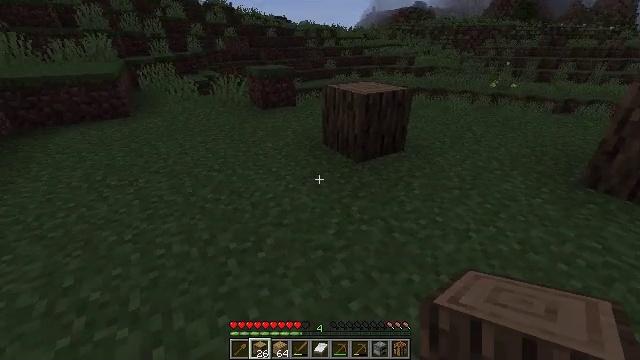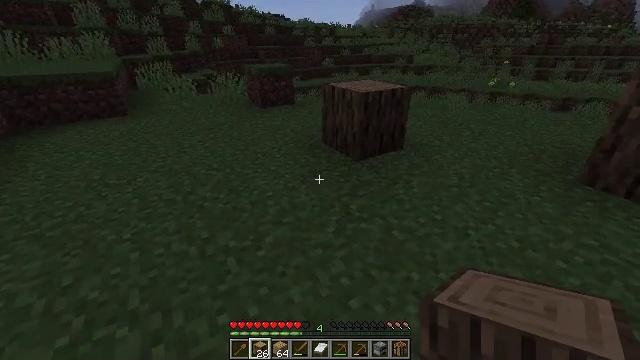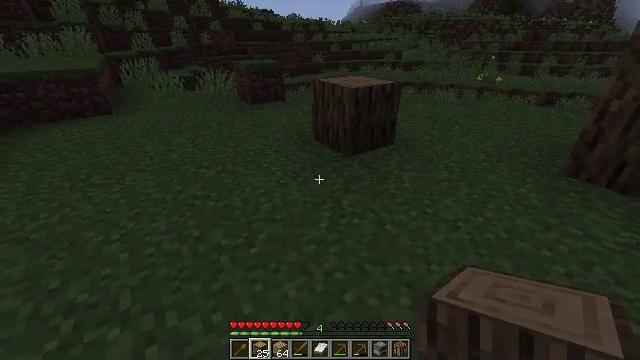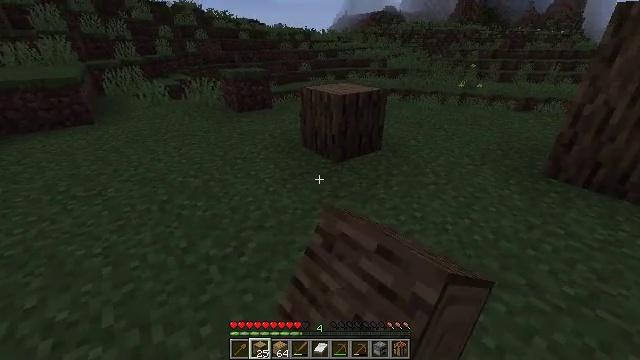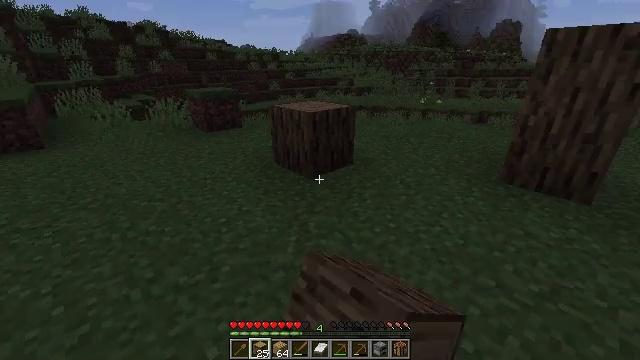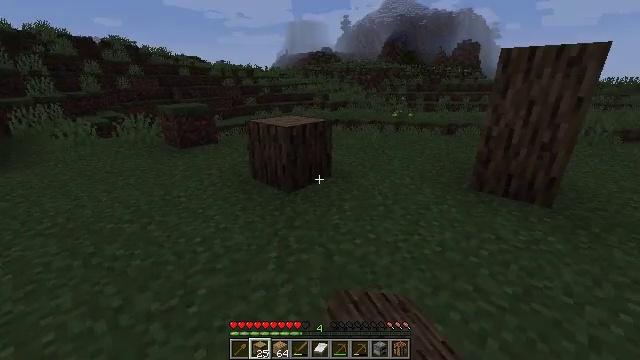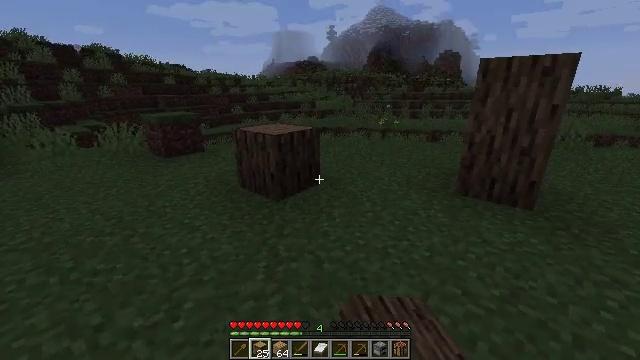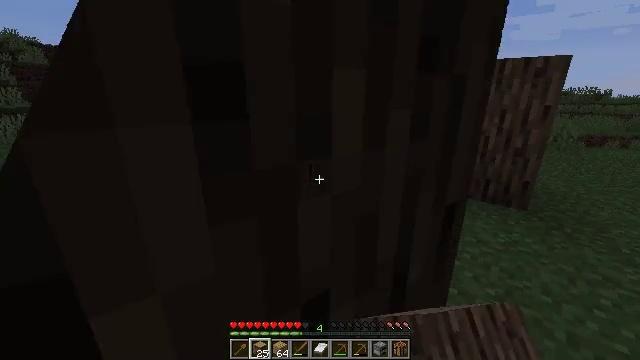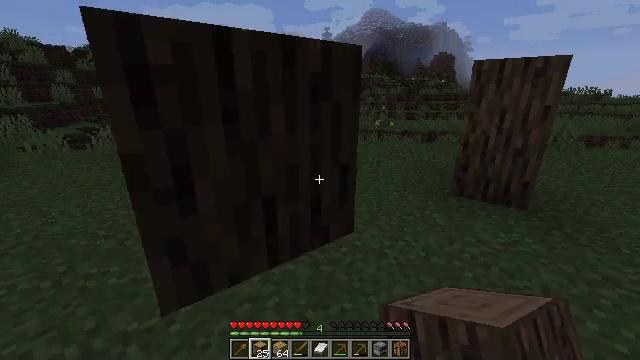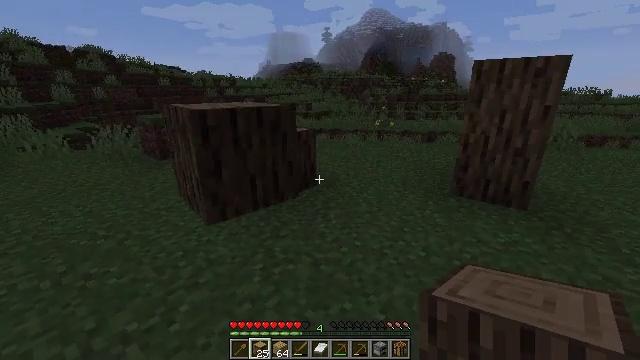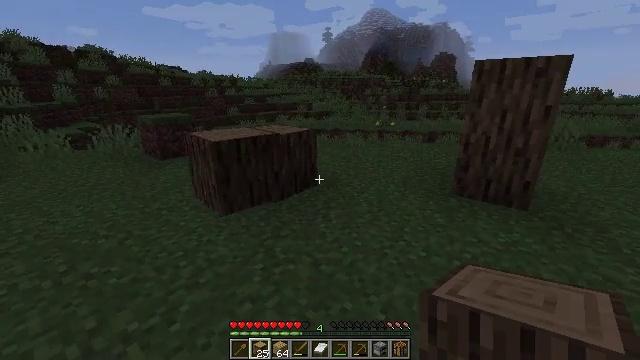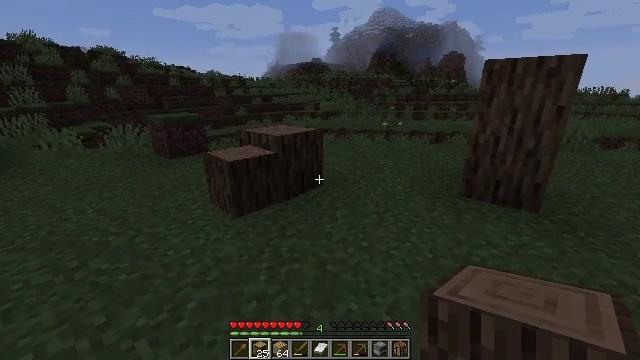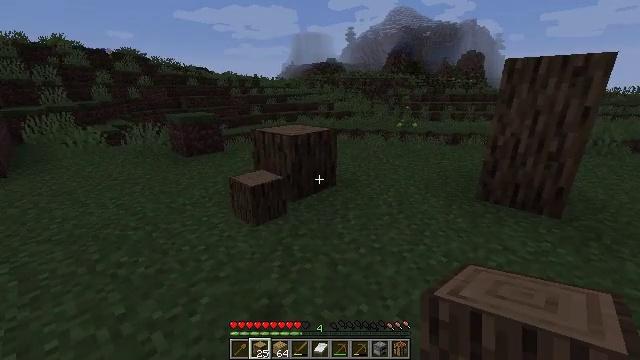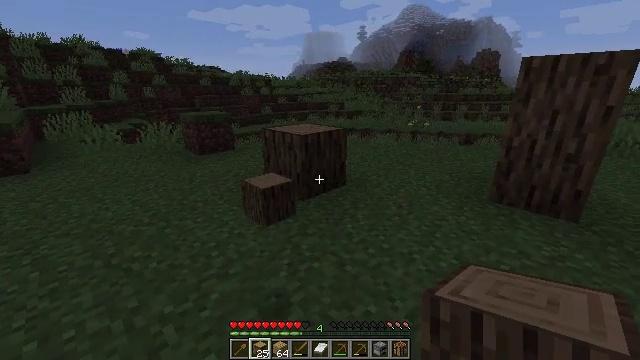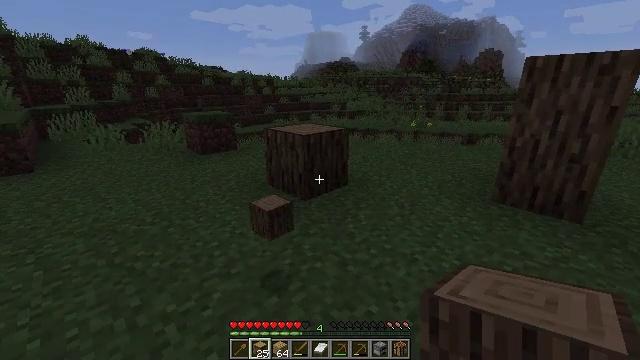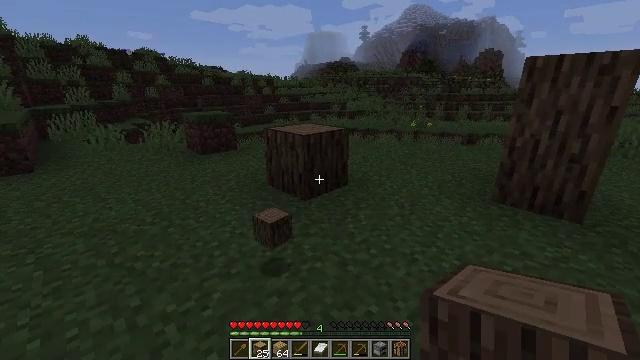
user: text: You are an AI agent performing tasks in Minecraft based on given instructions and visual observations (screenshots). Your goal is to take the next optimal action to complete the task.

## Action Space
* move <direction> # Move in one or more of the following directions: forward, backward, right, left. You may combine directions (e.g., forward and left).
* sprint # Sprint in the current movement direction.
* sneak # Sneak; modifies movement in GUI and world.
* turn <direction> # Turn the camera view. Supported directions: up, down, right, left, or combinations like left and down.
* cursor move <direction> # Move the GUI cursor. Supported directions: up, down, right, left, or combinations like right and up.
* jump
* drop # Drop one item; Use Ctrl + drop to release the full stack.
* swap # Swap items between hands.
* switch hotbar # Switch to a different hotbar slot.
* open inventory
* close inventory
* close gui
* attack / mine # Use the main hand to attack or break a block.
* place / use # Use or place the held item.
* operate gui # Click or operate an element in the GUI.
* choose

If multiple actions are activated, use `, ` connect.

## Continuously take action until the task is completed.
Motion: motion action
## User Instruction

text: Remove an oak log from the inventory.
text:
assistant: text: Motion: no_op
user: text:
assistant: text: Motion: turn right, drop
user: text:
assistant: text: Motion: turn right and up, drop
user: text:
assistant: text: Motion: turn right and up, drop
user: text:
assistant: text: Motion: turn right and up, drop
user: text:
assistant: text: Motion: turn right and up, drop
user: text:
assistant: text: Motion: drop
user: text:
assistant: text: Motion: drop
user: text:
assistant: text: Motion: drop
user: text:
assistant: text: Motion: drop
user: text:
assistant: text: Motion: turn left, drop
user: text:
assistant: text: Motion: turn left, drop
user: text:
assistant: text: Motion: turn left, drop
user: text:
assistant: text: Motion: drop
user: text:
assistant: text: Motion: drop
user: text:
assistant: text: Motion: drop
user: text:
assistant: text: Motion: no_op
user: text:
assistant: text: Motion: no_op
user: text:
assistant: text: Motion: no_op
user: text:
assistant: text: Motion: no_op
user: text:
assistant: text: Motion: no_op
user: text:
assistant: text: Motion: turn left
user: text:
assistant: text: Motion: turn left and down
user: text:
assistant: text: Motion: turn left and down
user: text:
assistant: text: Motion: turn left and down
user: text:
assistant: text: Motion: no_op
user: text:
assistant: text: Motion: no_op
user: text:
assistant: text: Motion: no_op
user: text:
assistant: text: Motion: drop
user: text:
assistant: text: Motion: drop